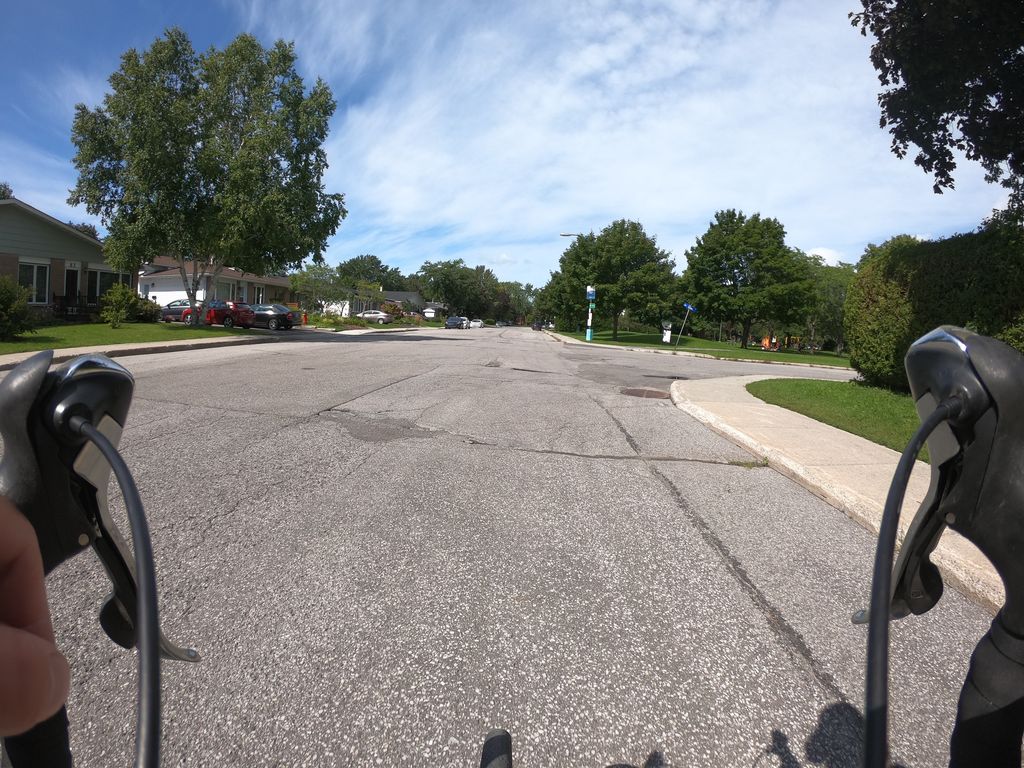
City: ottawa-gatineau